Question: Refering <URL>:
(<URL>
html:
'''
<div class="e1">
<span class="e2">
some text
<input type="button" class="btn btn-default" value="A Button"/>
some text
</span>
</div>
'''
css:
'''
.e1 {
border: 1px solid red;
}
.e2 {
border: 1px solid #555;
}
'''
Result:

Why that button goes out of the wrapping 'span'
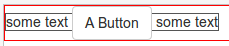
Answer: When you apply padding to an inline element (in this case, the button), only the left and right padding will displace surrounding content. The top and bottom padding will NOT adjust the surrounding content. The CSS 2 spec gets into this, but it isn't easy to read: <URL>.
Are you just looking for an explanation, or are you looking to alter the display somehow? If you want something different, please let us know what.
Some less technical sources:
- <URL>